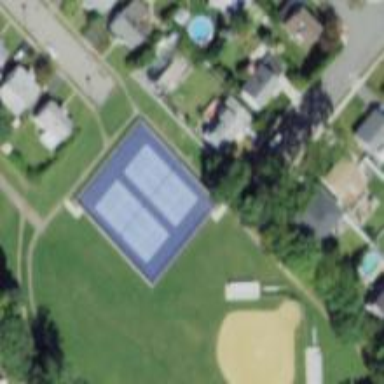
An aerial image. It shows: Tennis court on pitch designated for leisure land.